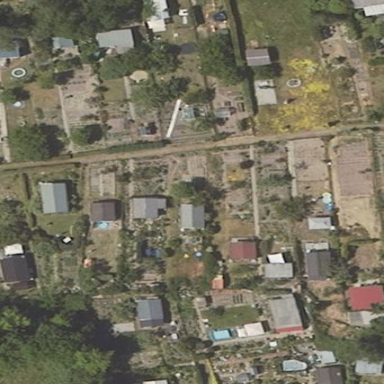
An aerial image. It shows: Area designated for allotments.